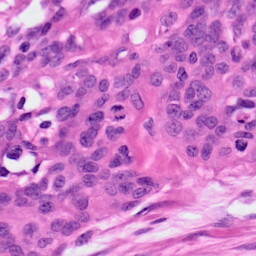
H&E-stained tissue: Ovarian